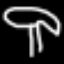
Label: mushroom